Question: ## Background
When we want to create a ColdFusion application (in our development environment, a separate box from my PC) we setup an IIS (internet information services) site with a physical location holding all the CFCs CFMs etc that make up our site).
As I understand it MXUnit needs to be on the webroot, as do the tests themselves so I create virtual directories to mxunit and my tests folder within IIS. I also give this site a binding (for accessing the site from my browser, I also edit my hosts file on my PC). These are then setup as ColdFusion sites using the wsconfig.exe that is provided.
In order to get MXUnit to work within Eclipse I need to set where it can find the RemoteFacade within the mxunit library is; this is relative to my binding. So I might set that it's location is:
'''
http://dev19-site1/mxunit/framework/RemoteFacade.cfc
'''

However; every time I have want to run my unit tests for different site I have to change these settings to
'''
http://dev19-DIFFERENTSITE/mxunit/framework/RemoteFacade.cfc
'''
Or else MXunit claims not to be able to find my CFCs (which makes sense as they are under a different webroot)
This gets a little irritating as I may be working on several sites at once.
## Question
Is it possible to set up MXUnit in such a way that changing the particular webroot I'm working on (but all on the same box) doesn't involve me having to constantly change the MXUnit settings?
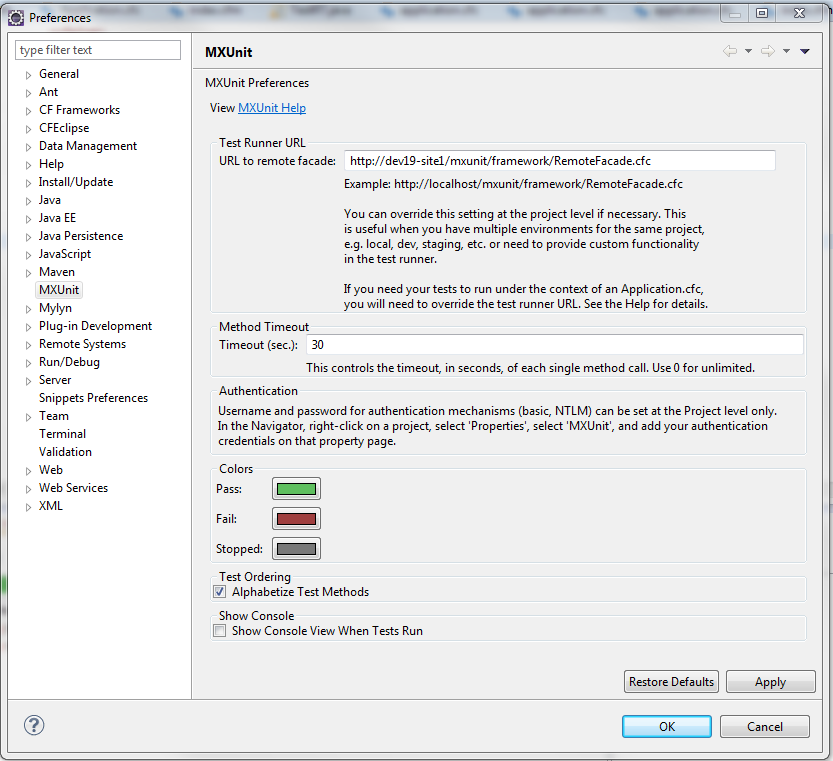
Answer: Absolutely. You can set these settings at the project, or any directory, as well.
Right click on a project or directory in Eclipse, select "MXUnit", and go from there.
For more information, click on the green "Help" icon in the MXUnit View, and you'll find full explanations.